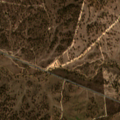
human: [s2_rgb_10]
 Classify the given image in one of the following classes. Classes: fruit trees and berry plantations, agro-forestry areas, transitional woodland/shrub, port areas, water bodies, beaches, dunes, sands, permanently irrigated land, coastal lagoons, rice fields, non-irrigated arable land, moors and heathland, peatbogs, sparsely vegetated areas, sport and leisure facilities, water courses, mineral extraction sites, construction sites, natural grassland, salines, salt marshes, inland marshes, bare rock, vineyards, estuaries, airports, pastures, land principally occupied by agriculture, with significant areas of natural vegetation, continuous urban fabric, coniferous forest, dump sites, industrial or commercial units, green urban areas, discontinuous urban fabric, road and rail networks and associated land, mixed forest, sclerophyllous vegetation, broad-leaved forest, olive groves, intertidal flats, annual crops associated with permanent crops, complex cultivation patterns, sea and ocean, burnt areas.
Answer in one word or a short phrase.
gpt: pastures, agro-forestry areas